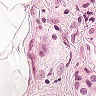
Metastatic tissue present: yes